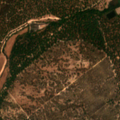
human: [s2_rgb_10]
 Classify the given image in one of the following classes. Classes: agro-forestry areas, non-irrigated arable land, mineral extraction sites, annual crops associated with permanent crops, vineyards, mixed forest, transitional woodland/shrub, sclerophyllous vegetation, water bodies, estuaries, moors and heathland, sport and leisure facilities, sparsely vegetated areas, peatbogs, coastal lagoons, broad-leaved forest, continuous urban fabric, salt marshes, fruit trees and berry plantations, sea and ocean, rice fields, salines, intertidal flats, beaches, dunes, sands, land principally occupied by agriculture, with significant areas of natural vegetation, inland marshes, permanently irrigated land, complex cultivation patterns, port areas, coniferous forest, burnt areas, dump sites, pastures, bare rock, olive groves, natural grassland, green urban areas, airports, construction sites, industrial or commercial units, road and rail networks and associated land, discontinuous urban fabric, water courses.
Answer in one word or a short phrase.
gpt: pastures, coniferous forest, mixed forest, transitional woodland/shrub